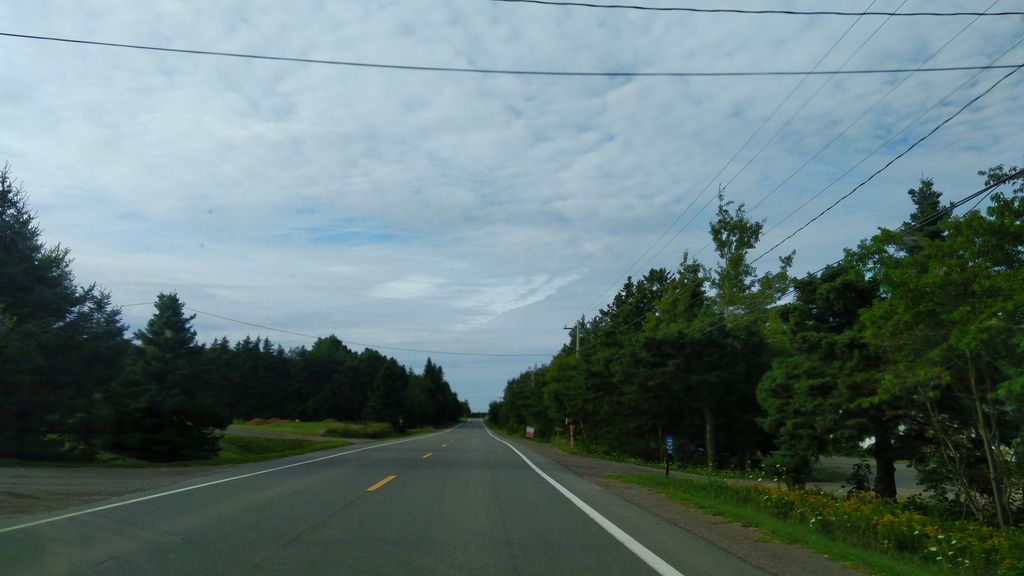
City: charlottetown